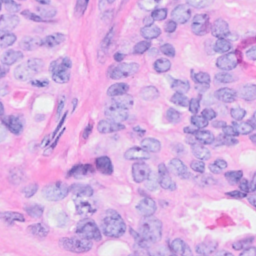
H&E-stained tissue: Breast